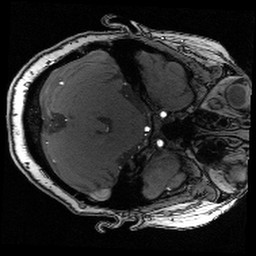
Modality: angio
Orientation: axial
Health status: ill
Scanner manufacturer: siemens
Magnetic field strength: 3 T
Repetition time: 0.022 s
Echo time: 0.0036 s